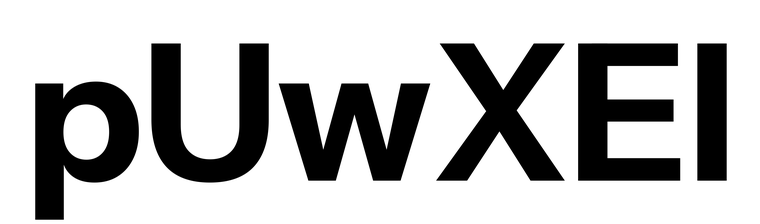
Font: InstrumentSans_Bold